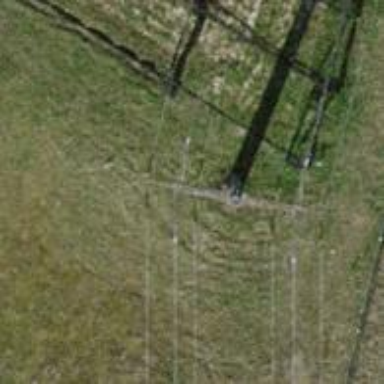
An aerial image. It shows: Concrete power pole.